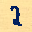
Label: 2